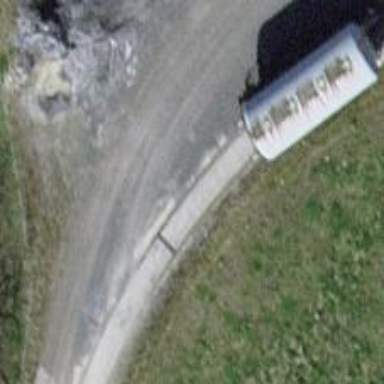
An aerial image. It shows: Single-track spur railway line.